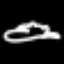
Label: frog